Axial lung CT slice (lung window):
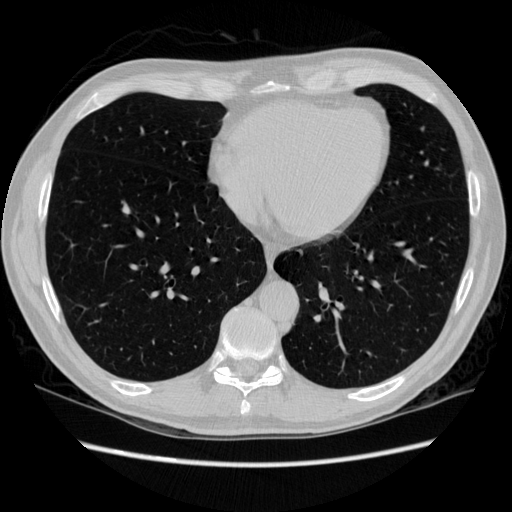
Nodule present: no